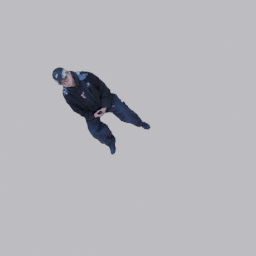
Label: people